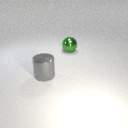
large gray metal cylinder in front of large green metal sphere